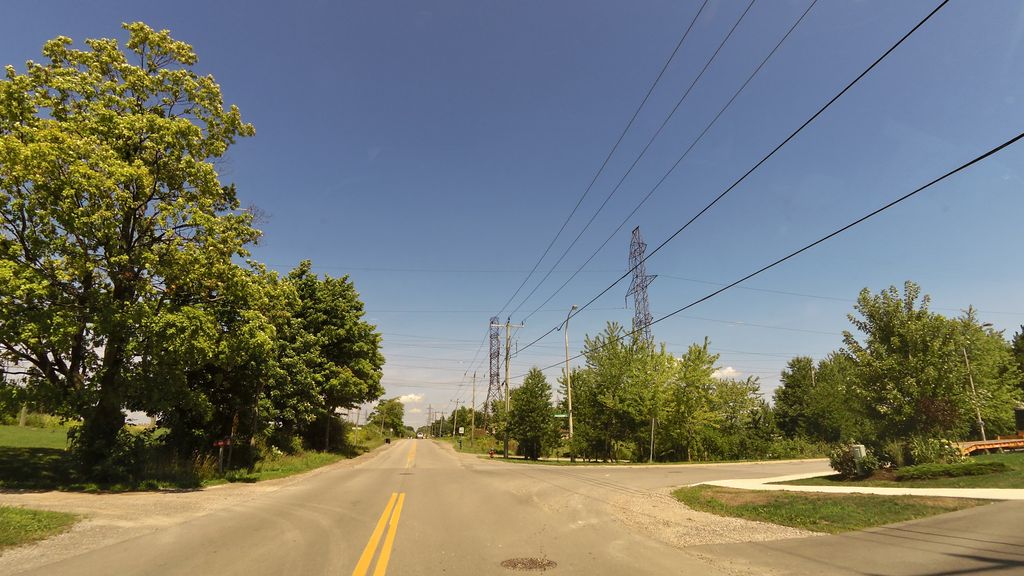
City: hamilton